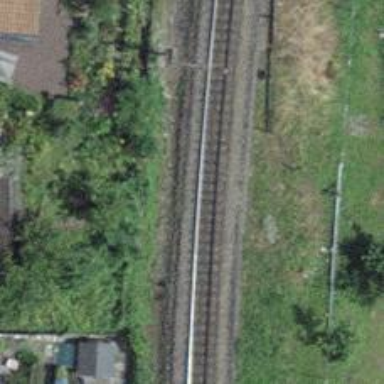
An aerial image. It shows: Narrow-gauge railway track with electrified contact line. The railway has one track.